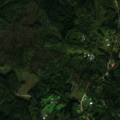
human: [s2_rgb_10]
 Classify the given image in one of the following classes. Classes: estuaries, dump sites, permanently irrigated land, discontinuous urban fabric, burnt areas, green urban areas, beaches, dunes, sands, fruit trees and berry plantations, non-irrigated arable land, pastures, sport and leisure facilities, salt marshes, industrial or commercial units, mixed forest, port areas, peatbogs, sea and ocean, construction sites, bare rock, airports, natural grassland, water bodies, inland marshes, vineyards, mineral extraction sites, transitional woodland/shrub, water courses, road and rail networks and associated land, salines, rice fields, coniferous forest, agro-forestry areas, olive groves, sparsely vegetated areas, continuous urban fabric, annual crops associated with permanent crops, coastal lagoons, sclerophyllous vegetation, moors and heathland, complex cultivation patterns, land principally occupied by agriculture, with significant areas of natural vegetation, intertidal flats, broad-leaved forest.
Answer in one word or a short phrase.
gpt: broad-leaved forest, coniferous forest, mixed forest